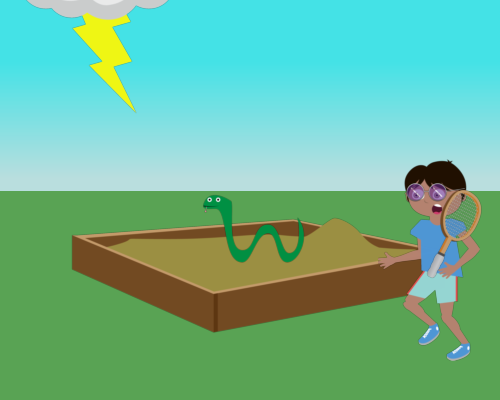
large lightning cloud on top left a sandbox in middle of grass a large snake in box faced left a surprized boy on right outside of sandbox in run position wearing purple glasses holding racket in his left hand